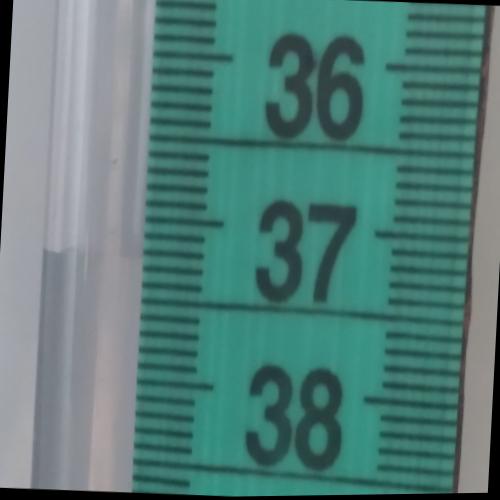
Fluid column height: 37.2 cm